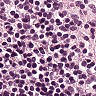
Metastatic tissue present: no